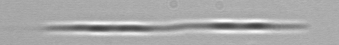
Label: Pseudo-nitzschia